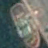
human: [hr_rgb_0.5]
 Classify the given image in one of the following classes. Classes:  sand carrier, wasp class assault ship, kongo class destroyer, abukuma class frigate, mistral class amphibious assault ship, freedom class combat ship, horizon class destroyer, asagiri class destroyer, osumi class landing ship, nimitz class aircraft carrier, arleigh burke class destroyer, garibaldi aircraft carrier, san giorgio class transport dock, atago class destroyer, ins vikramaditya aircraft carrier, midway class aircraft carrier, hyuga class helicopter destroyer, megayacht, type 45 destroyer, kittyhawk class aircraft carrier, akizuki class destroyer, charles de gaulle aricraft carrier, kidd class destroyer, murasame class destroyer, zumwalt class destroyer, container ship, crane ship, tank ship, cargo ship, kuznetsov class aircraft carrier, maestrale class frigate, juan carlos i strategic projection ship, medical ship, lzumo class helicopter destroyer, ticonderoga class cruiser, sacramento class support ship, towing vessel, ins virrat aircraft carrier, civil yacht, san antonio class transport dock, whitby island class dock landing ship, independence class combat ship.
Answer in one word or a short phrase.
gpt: Towing vessel